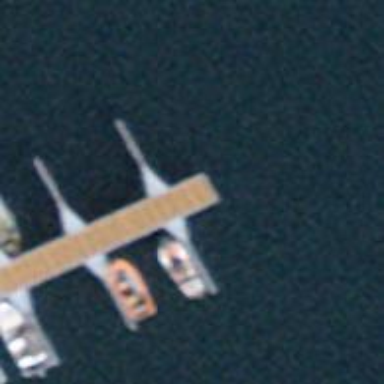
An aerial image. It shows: Man-made pier.